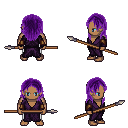
a pixel art fantasy rpg character, male body template, human, dark skin, purple robe, white pants, purple long hairstyle, leather bracers, spear, four views (front, back, left, right), 2x2 character sprite sheet, small pixel art, hard edges, no anti-aliasing